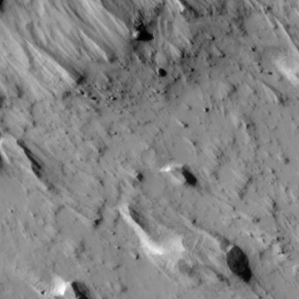
Label: non_frost